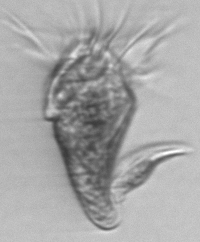
Label: Tontonia_appendiculariformis